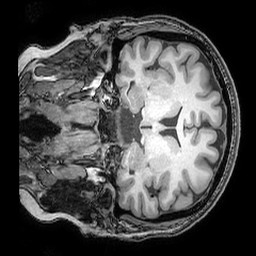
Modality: T1w
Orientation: coronal
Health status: ill
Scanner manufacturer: philips
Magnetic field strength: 3 T
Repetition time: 0.007 s
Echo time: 0.0035 s